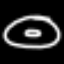
Label: donut